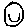
Label: smiley face